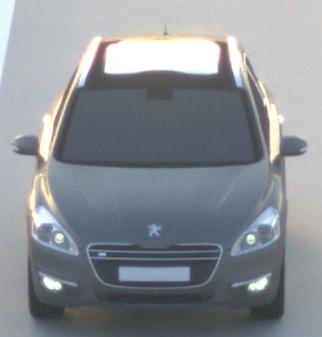
Make: Peugeot
Model: 508 SW 120 VTi
Detailed model: 508 (I) SW
Model produced from: 2011/03
Model produced until: 2014/05
Doors: 5
Color: gray
Road condition: dry road
Daytime: dawn
Contrast: medium contrast